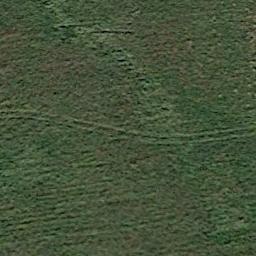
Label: meadow